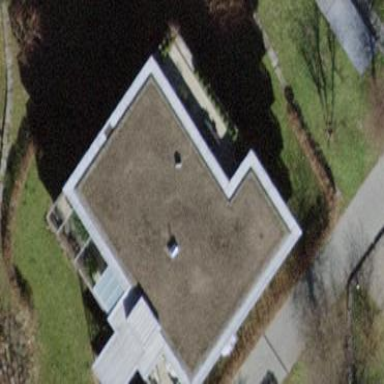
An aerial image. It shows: Flat-roofed building.